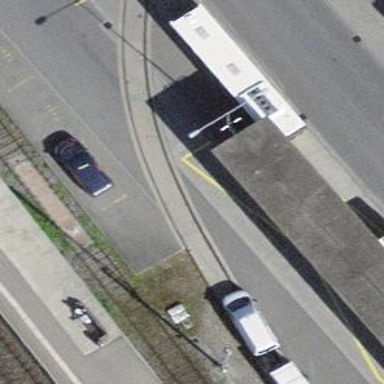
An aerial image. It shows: Bus stop with designated public transport stop position.